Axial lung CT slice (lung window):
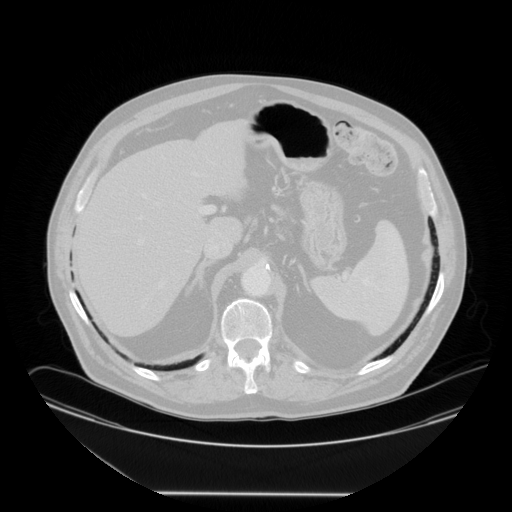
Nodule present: no